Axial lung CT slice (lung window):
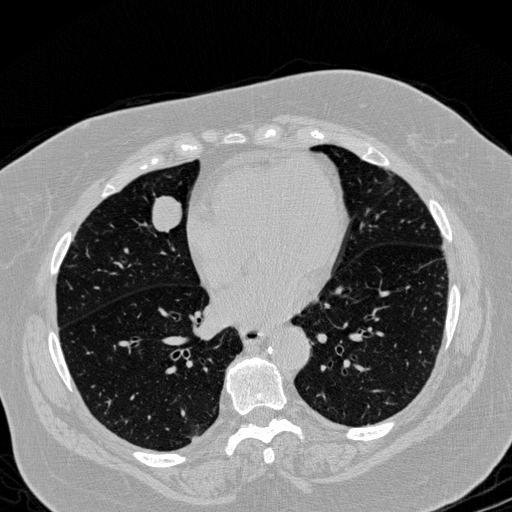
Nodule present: yes
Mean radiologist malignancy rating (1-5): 4